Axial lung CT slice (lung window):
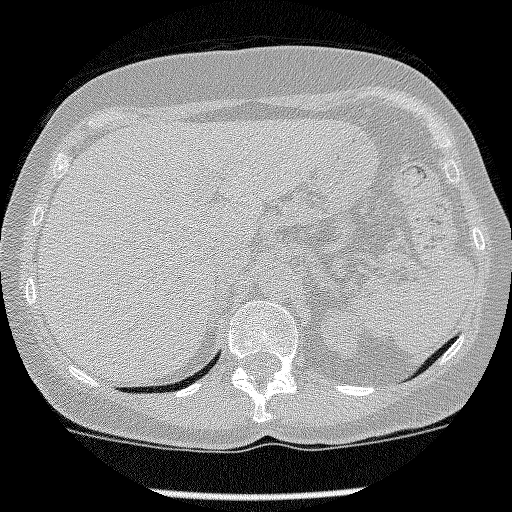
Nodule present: no